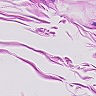
Metastatic tissue present: no